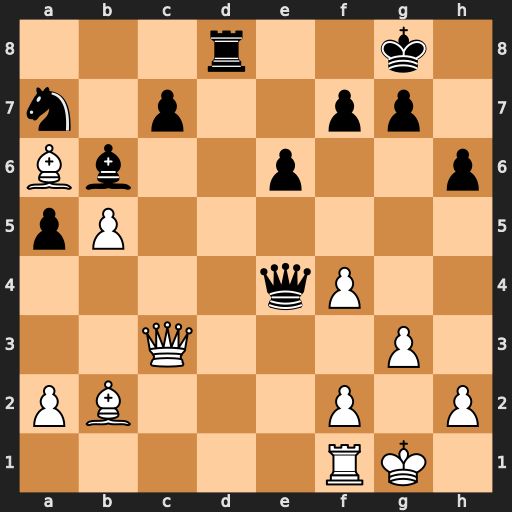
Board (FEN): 3r2k1/n1p2pp1/Bb2p2p/pP6/4qP2/2Q3P1/PB3P1P/5RK1
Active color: w
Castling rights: -
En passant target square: -
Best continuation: Qxg7#